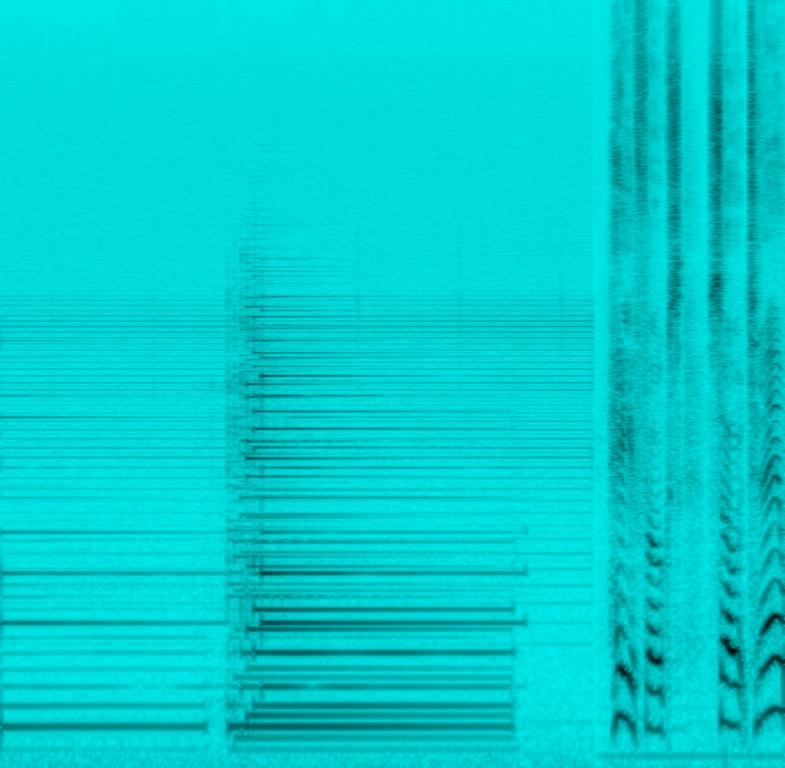
The song is an instrumental tolled by a guitarist introducing the lesson. The tempo is slow, a guitar playing gently with feedback buzz noise. The song is relaxing but has poor audio quality with a feedback noise.